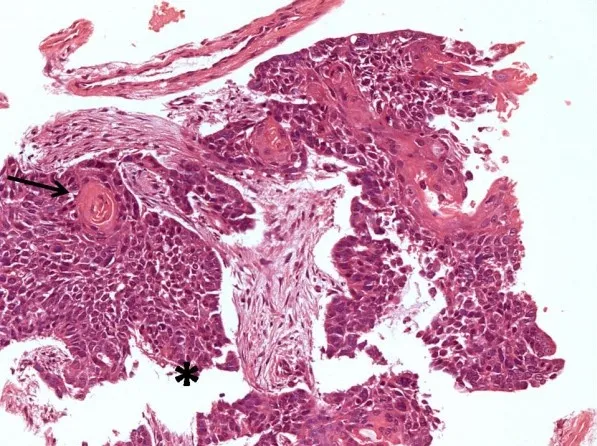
Endobronchial biopsy: Squamous cell carcinoma (*) composed of sheets of large polygonal cells exhibiting keratinization, intercellular bridges and keratin pearls (arrow). HE, 200x.
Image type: pathology (h&e)